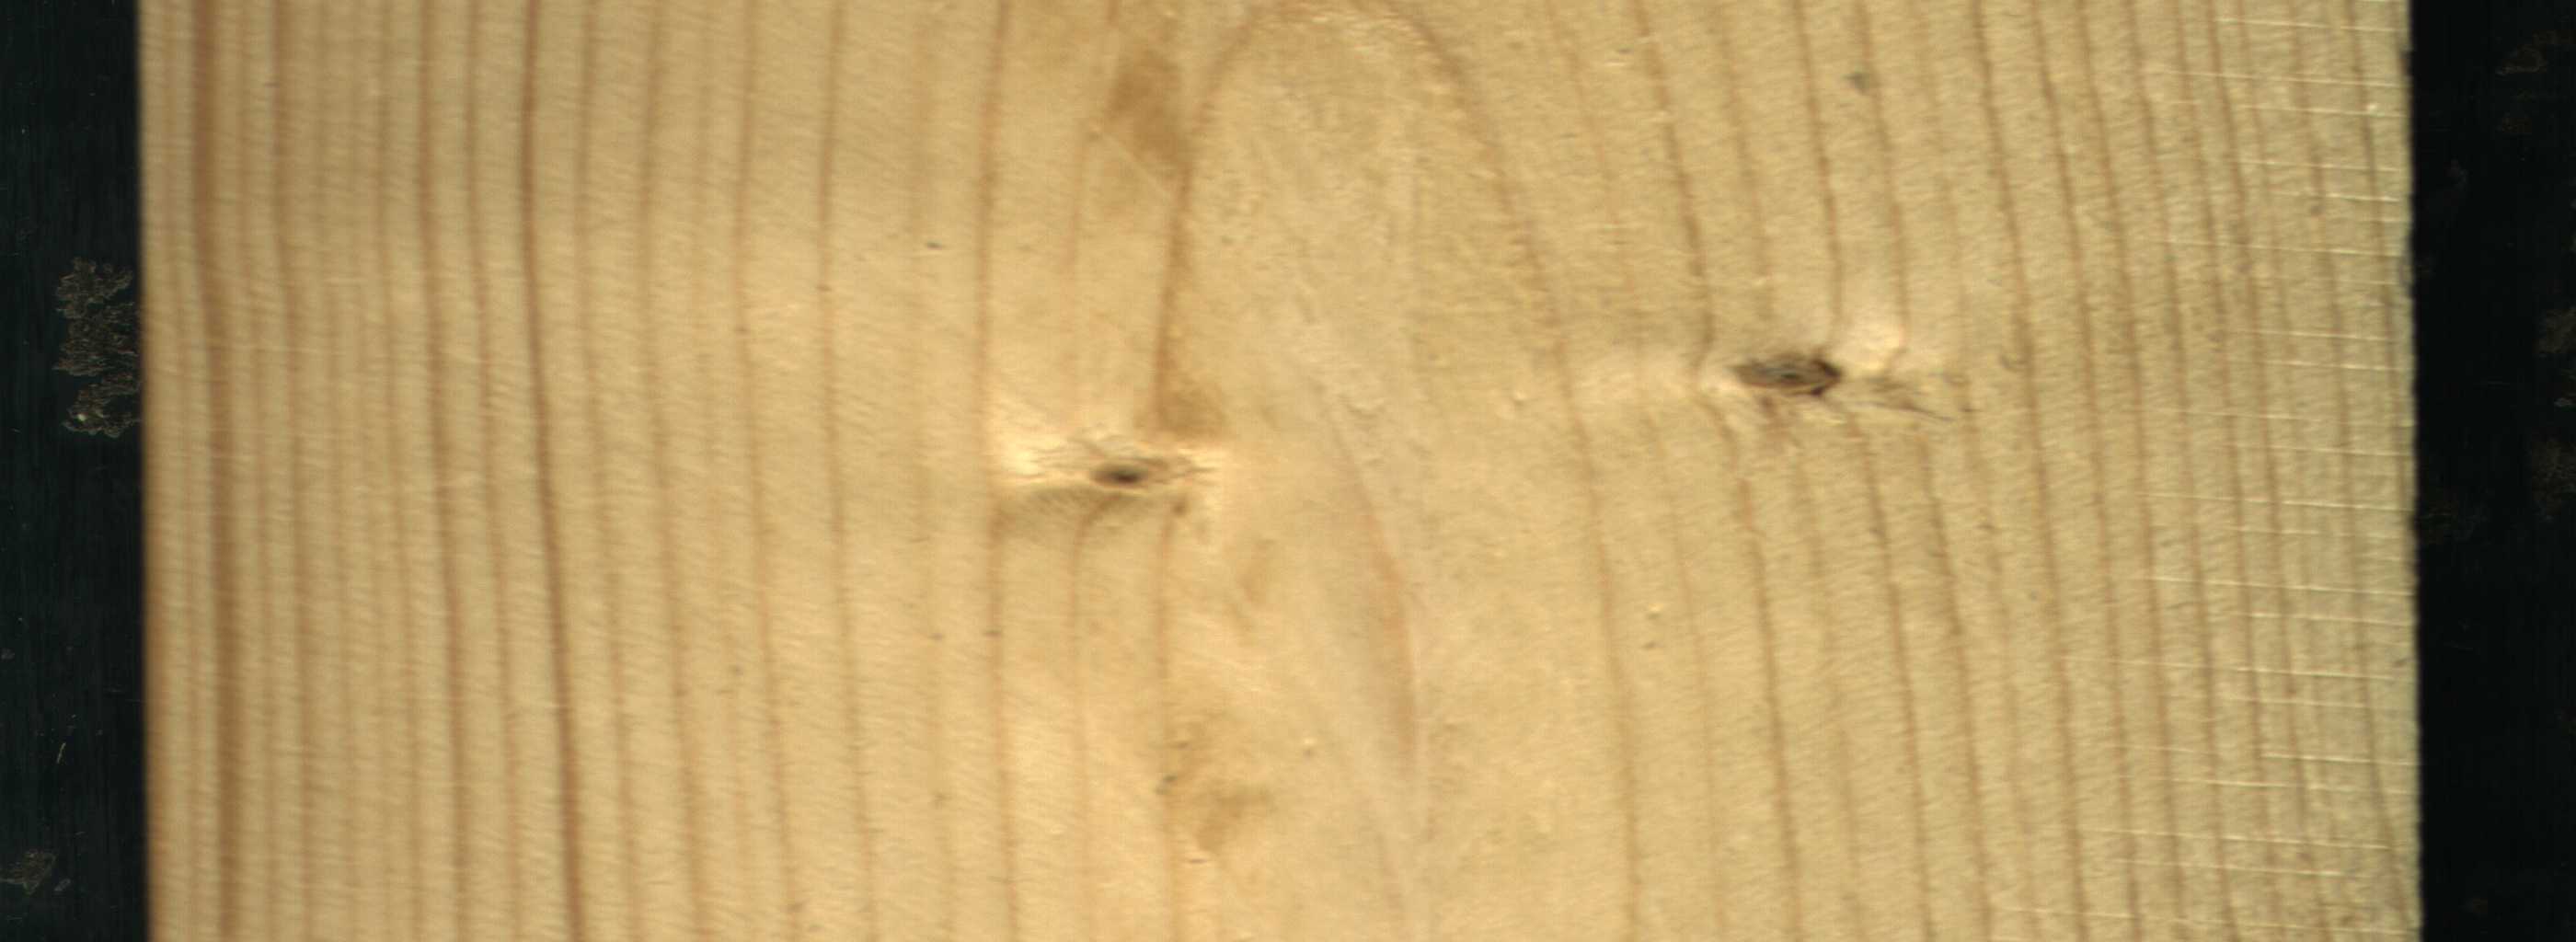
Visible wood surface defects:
Live_Knot
Live_Knot